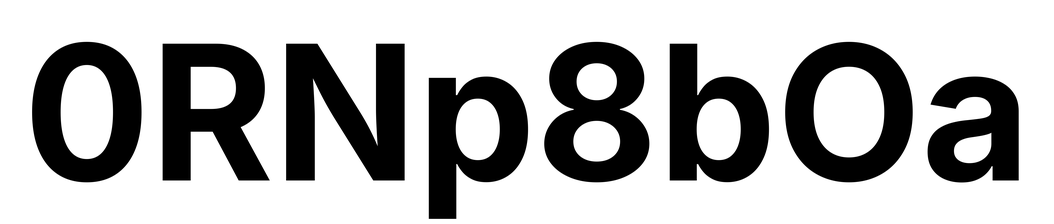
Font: Inter_Bold